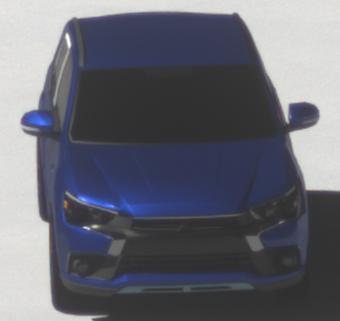
Make: Mitsubishi
Model: Outlander 2.0 Plug-In Hybrid
Detailed model: Outlander (III) Plug-In Hybrid
Model produced from: 2015/10
Model produced until: 2018/08
Doors: 5
Color: blue
Road condition: dry road
Daytime: midday
Contrast: high contrast